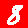
Digit: 8